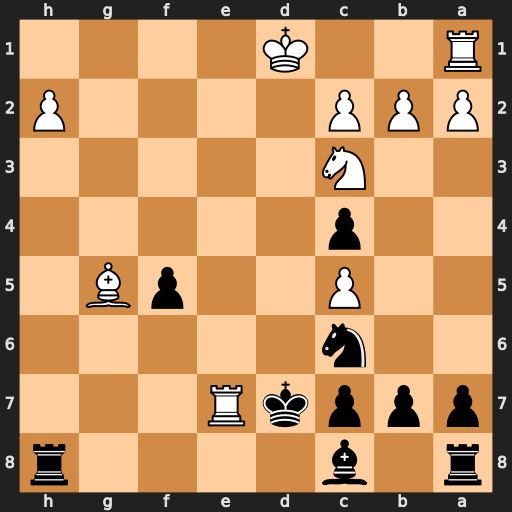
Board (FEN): r1b4r/pppkR3/2n5/2P2pB1/2p5/2N5/PPP4P/R2K4
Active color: b
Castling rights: -
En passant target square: -
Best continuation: Nxe7